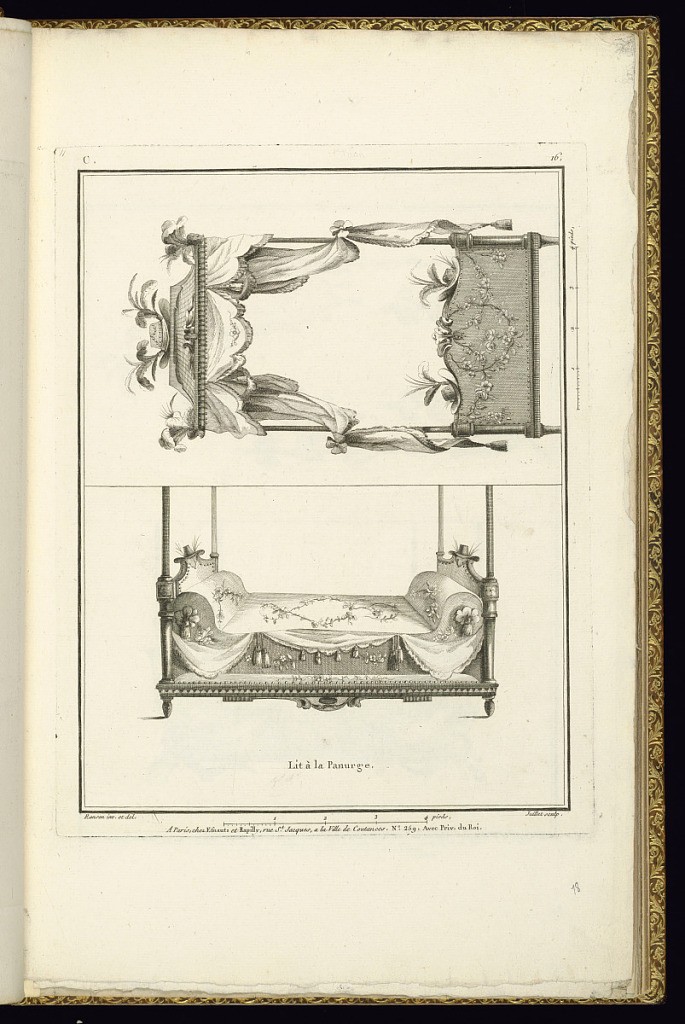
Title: Lit à la Panurge
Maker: Pierre Ranson, French, 1736–1786
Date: late 18th century
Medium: Etching and engraving on laid paper
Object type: Print
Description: Two designs for four-poster canopy beds. Above, a view from the side of the full bed. The canopy (baldachin) is topped with feathered hat finials, and acanthus leaf clasps. The bed curtains are tied to the poles with bows. The headboard and footboards are the same height, the back of the board is upholstered with floral motifs, hanging festoons of flowers, and the frame is carved with an acanthus leaf clasp and feathered hats. Below, a design for a four-poster bed, detailed view of the bed without the canopy visible. The bed linen features floral motifs, hanging tassels, and rosettes. The headboard and footboard are the same height and feature feathered hats. A scale below each design. The plate is titled, numbered, and signed.